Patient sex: M
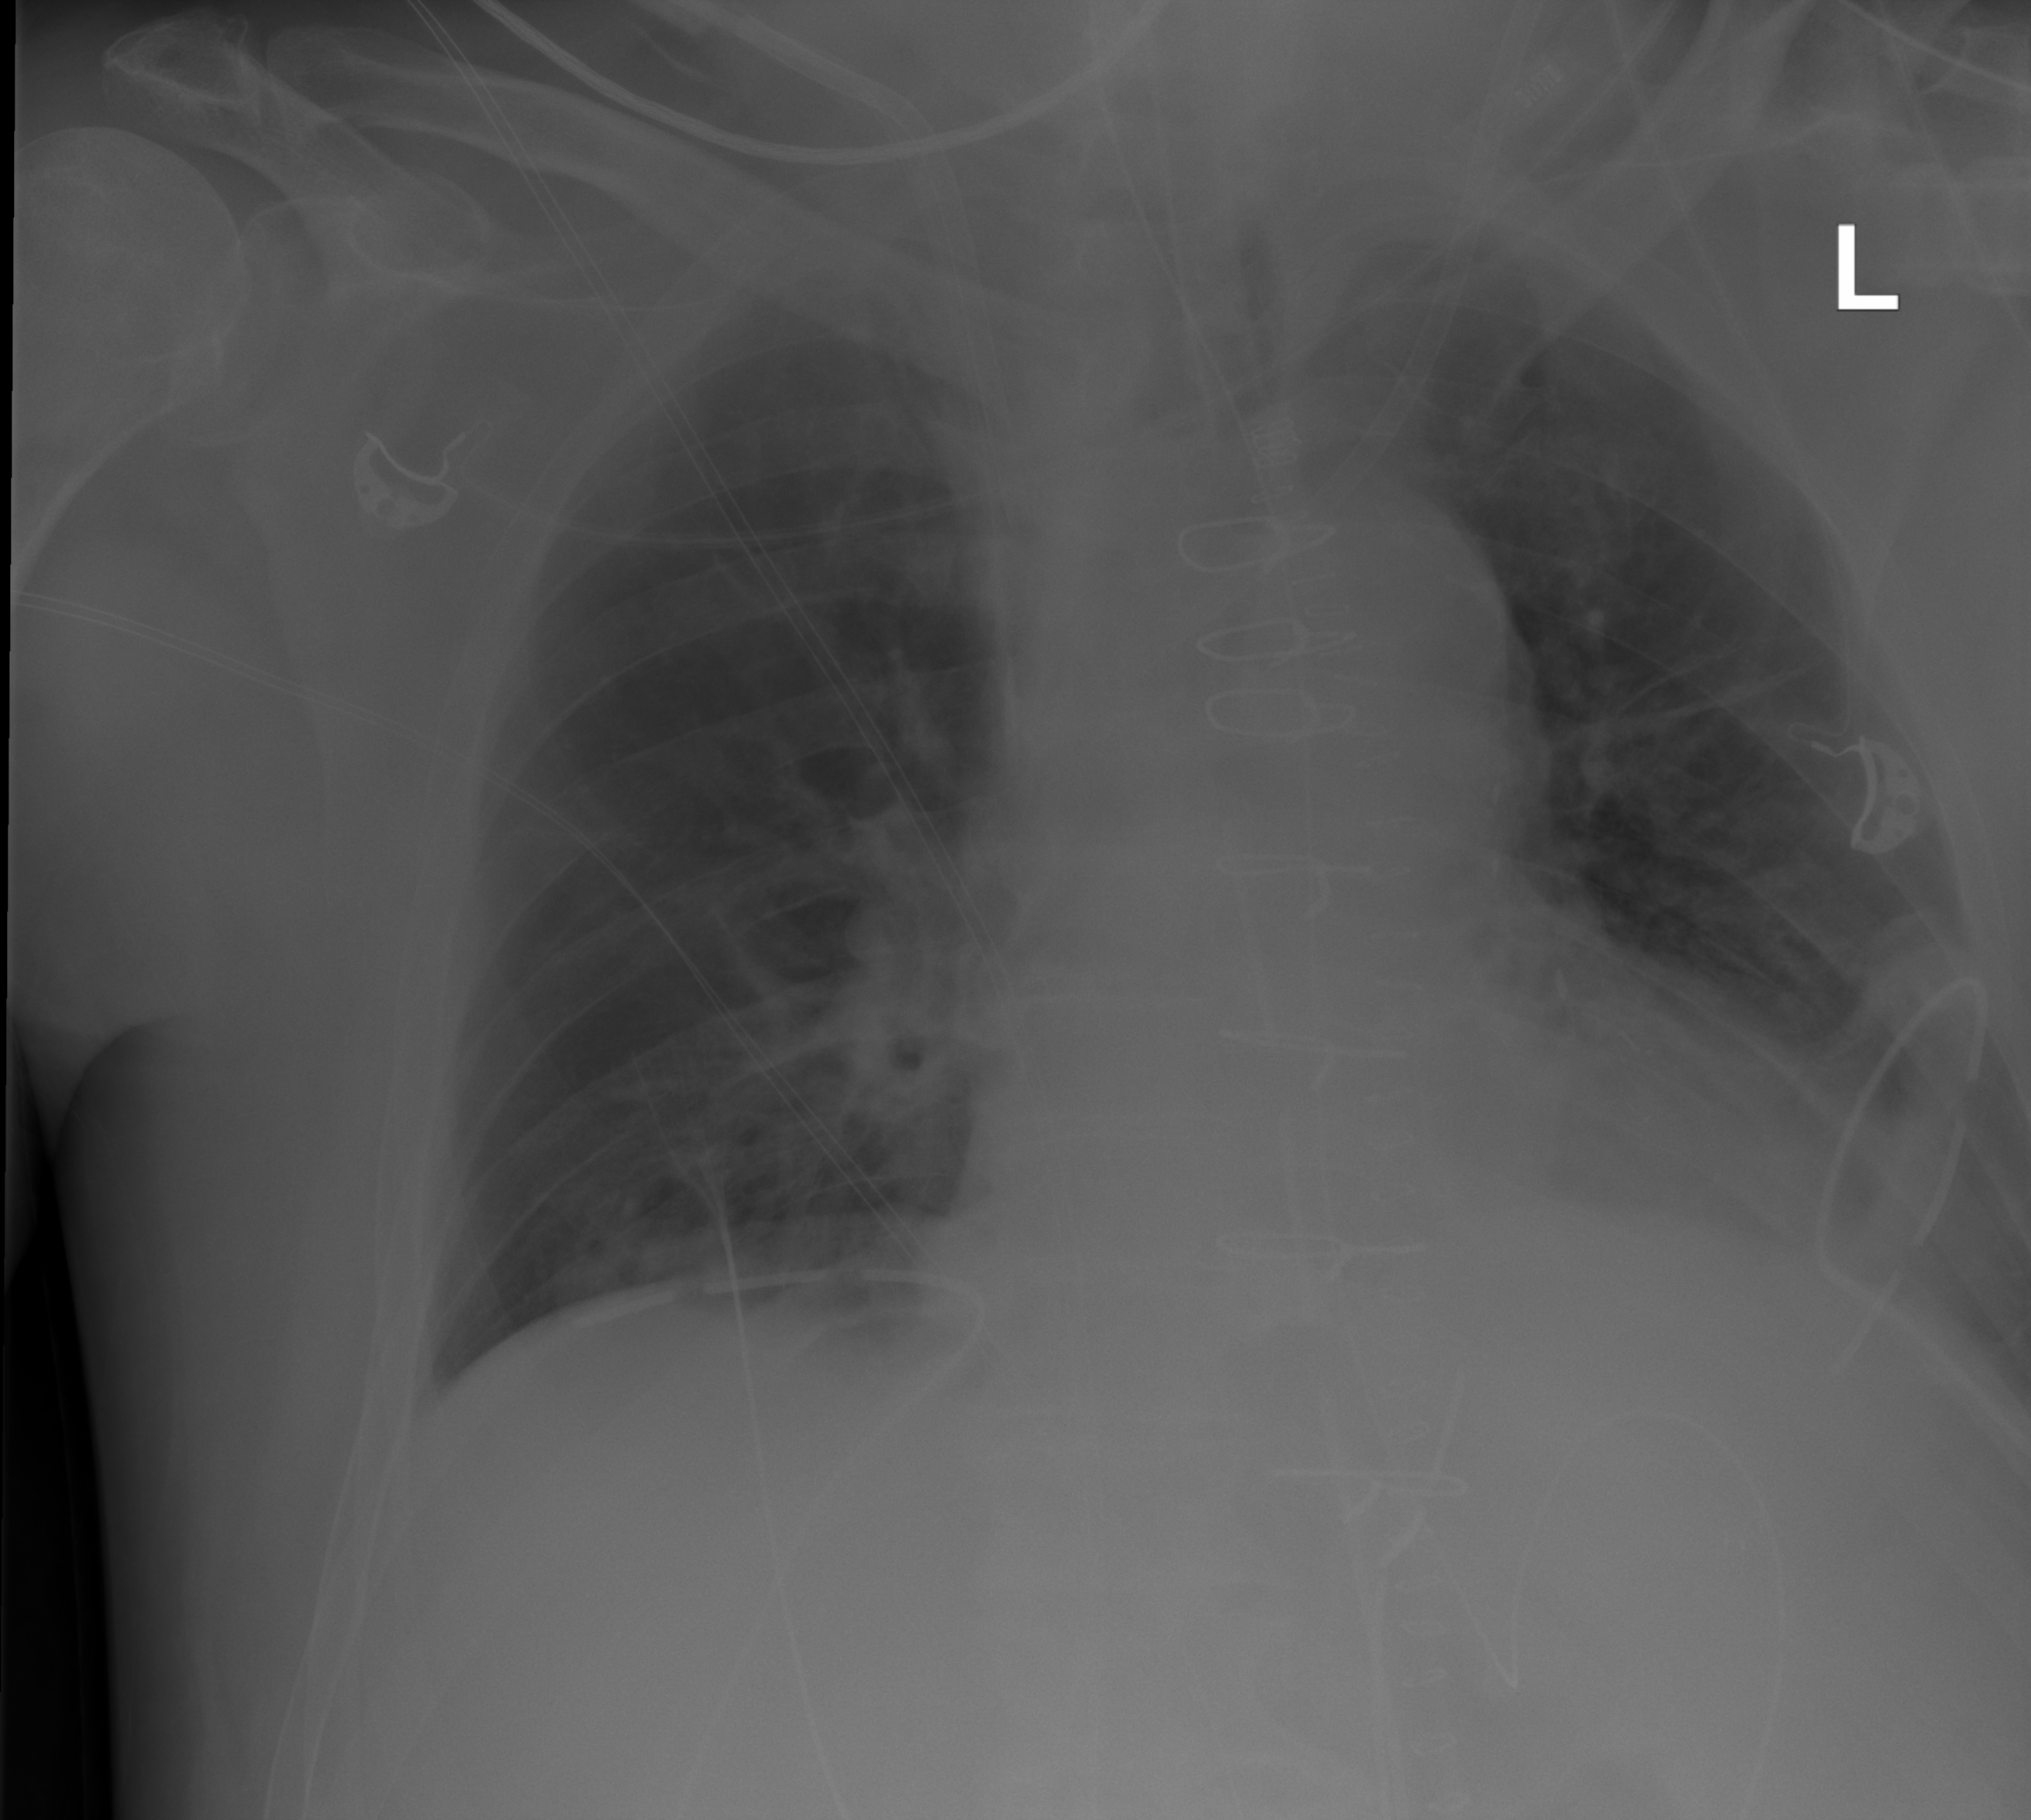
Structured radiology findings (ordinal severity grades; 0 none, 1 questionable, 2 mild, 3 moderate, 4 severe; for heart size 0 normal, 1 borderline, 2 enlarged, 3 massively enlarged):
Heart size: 2
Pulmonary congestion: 0
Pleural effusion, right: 0
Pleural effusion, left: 0
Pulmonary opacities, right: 2
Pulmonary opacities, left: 0
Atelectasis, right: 2
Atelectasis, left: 2